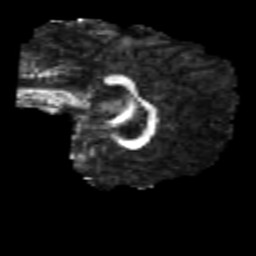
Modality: FA
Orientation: sagittal
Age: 26
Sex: female
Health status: healthy
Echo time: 0.074 s